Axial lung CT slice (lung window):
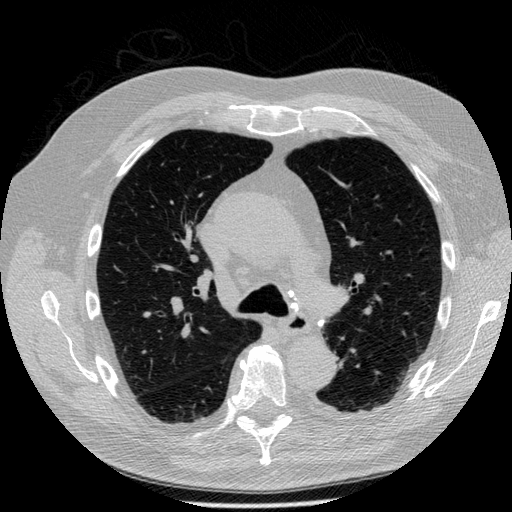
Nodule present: no